Brain MRI, t2w sequence, axial 2D slice.
Patient: age 29, sex F, weight 78 kg, height 1.78 m
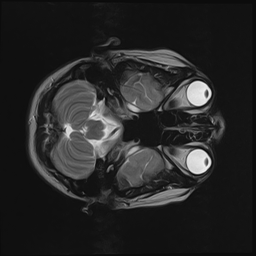